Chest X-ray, PA view. Patient: 57 years old, sex F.
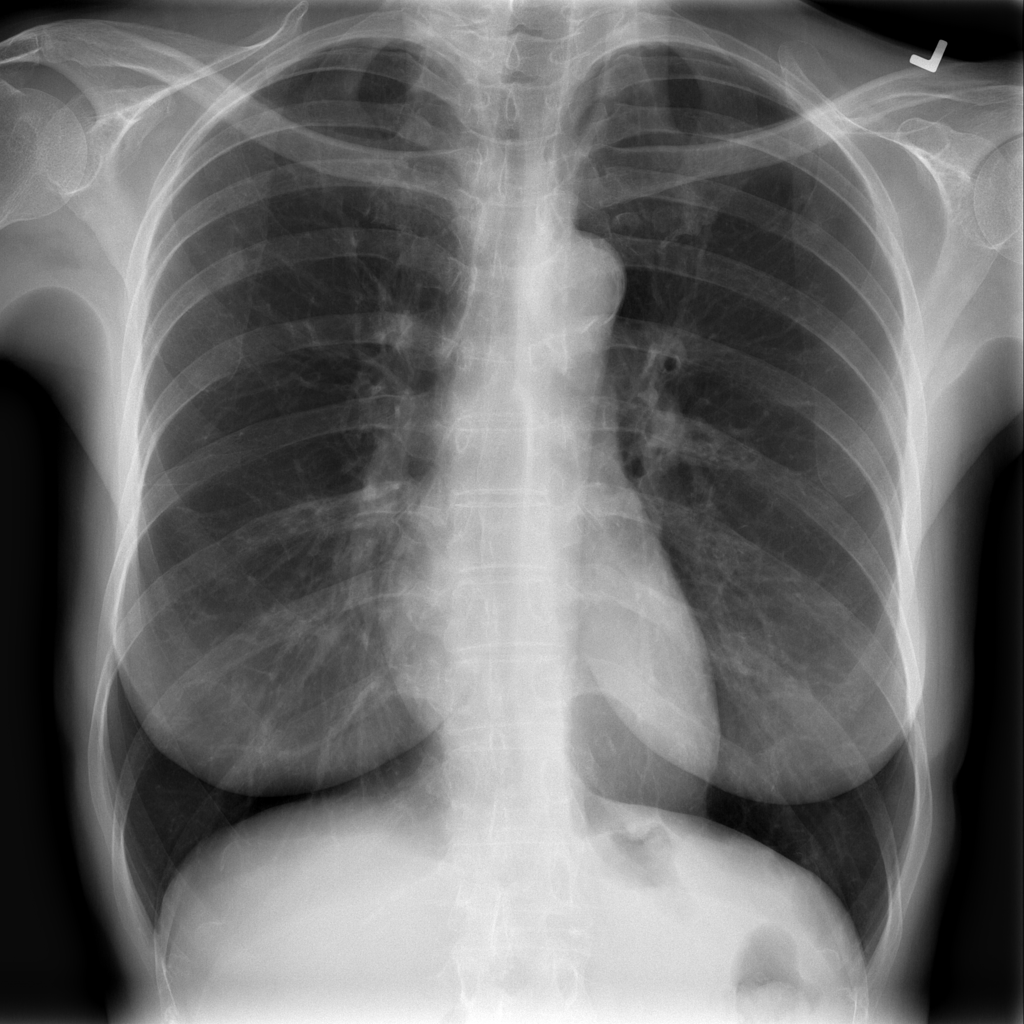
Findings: No Finding